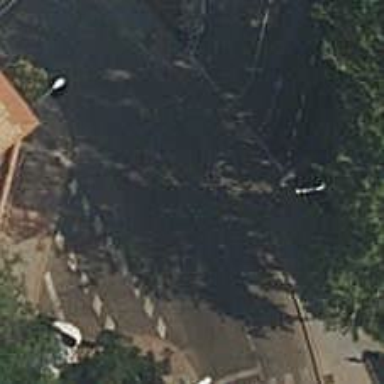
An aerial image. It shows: Road with traffic signals controlling the flow of traffic.